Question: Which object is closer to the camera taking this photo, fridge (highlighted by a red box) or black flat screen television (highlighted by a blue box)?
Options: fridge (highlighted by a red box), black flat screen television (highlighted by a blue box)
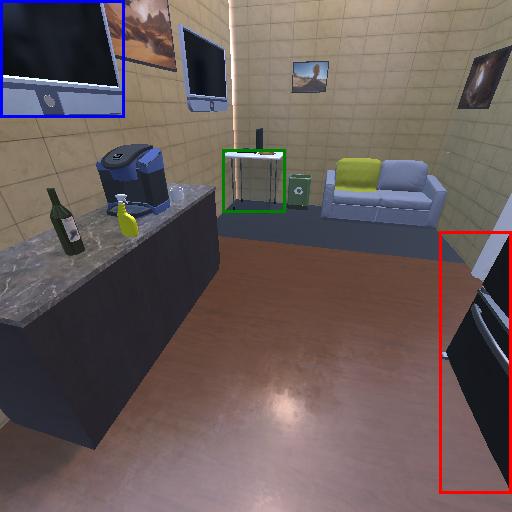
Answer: fridge (highlighted by a red box)